Interaction volume radius: 5 \u00c5
Interaction volume height: 45 \u00c5
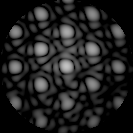
Disorder parameter: 0.06511